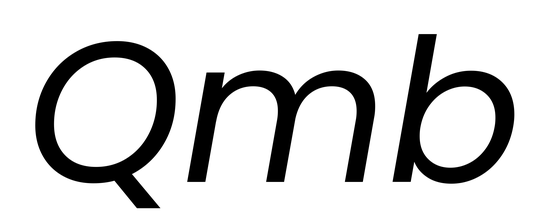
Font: Poppins-Italic